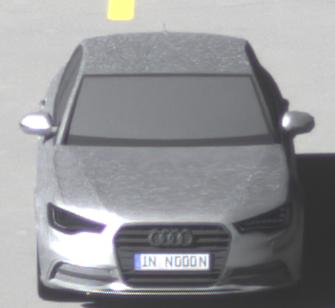
Make: Audi
Model: A6 2.0 TFSI
Detailed model: A6 (C7) Limousine
Model produced from: 2011/10
Model produced until: 2014/09
Doors: 4
Color: white
Road condition: dry road
Daytime: morning or afternoon
Contrast: high contrast